Question: I am trying to position text using div, but its not working well!
'''
.background
{
background-image:url(bg.png);
width:600px;
height:500px;
margin-top:0px;
margin-left:0px;
}
.head1{
font-size:18px;
font-family:calibri;
font-style:italic;
color:#d45151;
margin-top:100px;
margin-left:100px;
}
'''
is the background image of the div whereas is a text within .background div.
You can see it in the html part!
'''
<div class="background">
<div class="head1">There are 3 CRUCIAL things that you need to remember...</div>
<div class="points">
</div>
</div>
'''
The text of class head1 are displayed at positions as they are defined! but it also bring the the background image with it!
It seems quiet confusing so I took a screenshot! please check it out!
Maybe my css is poorly coded. please help me out.

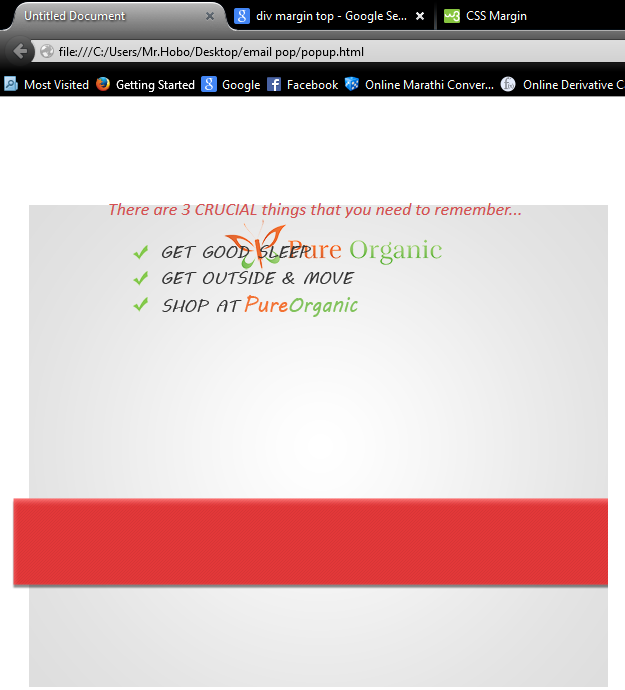
Answer: Add 'overflow: auto' to parent div.
'''
.background {
background: red;
width:600px;
height:500px;
overflow: auto;
}
.head1 {
font-size:18px;
font-family:calibri;
font-style:italic;
color:#d45151;
margin-top:100px;
margin-left:100px;
}
'''
<URL>
Zero margins on '.background' can be removed, zero margin is default value for 'div's.
OR
you can remove the inner div, see this code, it makes the same if you need the inner div just to align the text.
'''
<div class="background">
There are 3 CRUCIAL things that you need to remember...
</div>
<style>
.background {
background: green;
width:500px;
height:400px;
overflow: auto;
padding: 100px 0 0 100px;
color:#d45151;
font-style: italic;
}
</style>
'''
<URL>